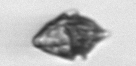
Label: Kryptoperidinium_triquetrum